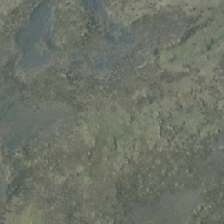
Land cover: low_producing_grassland